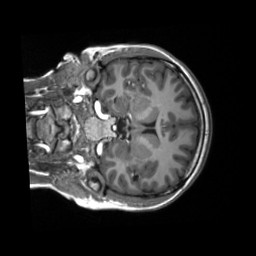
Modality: T1w
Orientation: coronal
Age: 22
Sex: female
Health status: ill
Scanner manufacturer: siemens
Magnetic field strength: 3 T
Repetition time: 2.3 s
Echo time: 0.00201 s